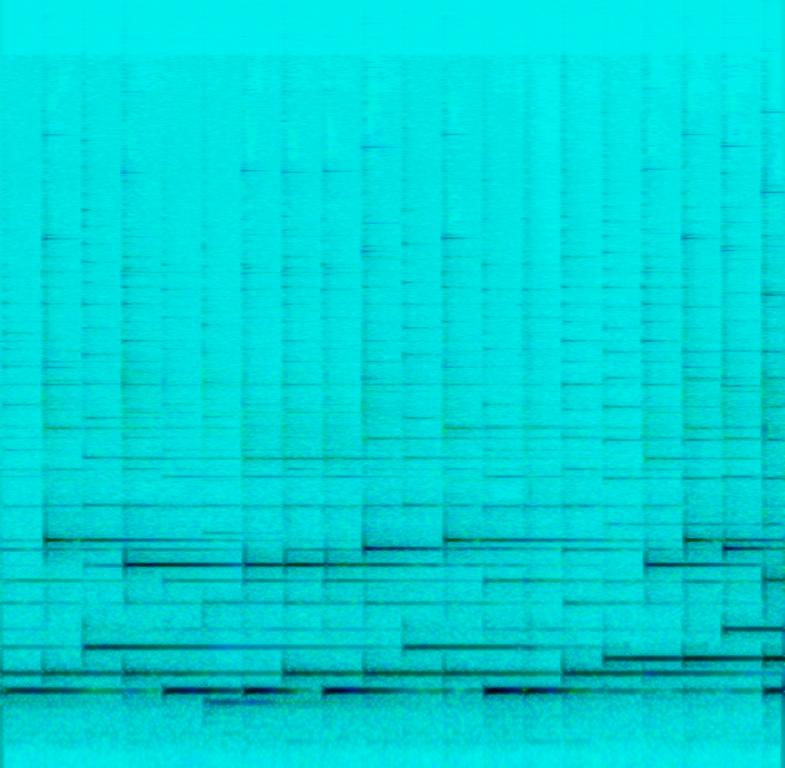
This is a lullaby version of a pop music piece. The main tune is played by a lyre which creates a medieval aura in the song. There is also a xylophone playing in the background with a supporting tune. A cello can be heard playing staccato notes for the bassline. An occasional bell percussion that sounds similar to a sleigh bell can be heard in the background. This could both be played in wholesome social media content and also due to its soothing nature in playlists meant to be played at bedtime for babies.